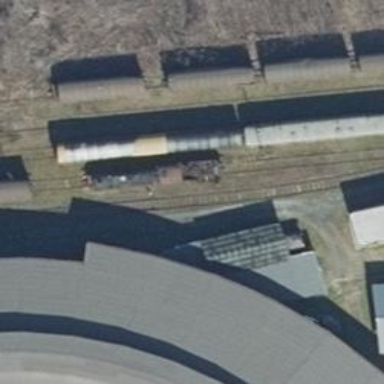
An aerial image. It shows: Railway yard in service.